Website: home-depot
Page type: customer-info-address
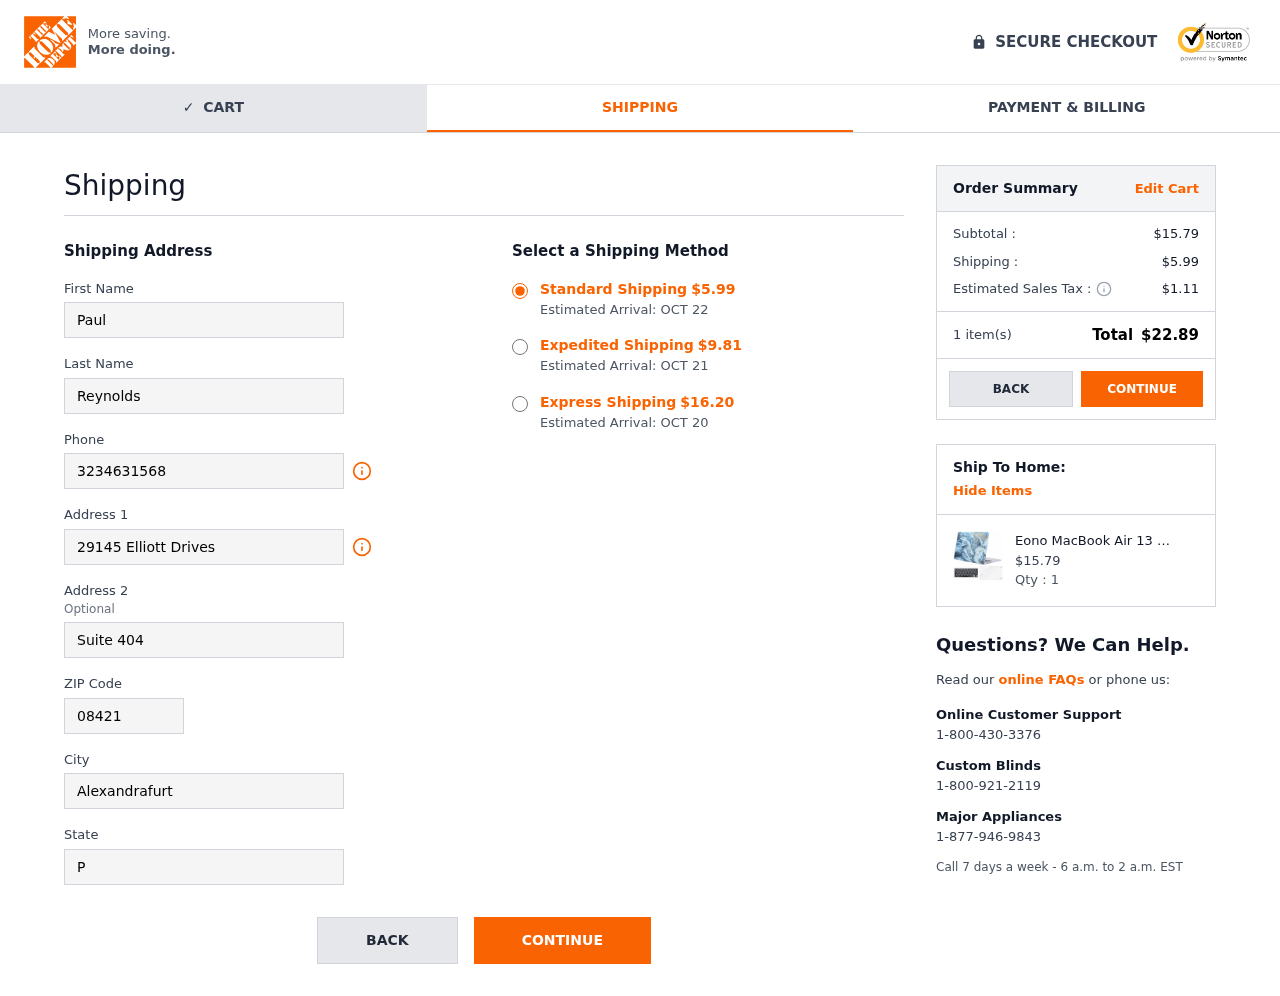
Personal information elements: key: PII_CITY
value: Alexandrafurt
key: PII_FIRSTNAME
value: Paul
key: PII_LASTNAME
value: Reynolds
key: PII_PHONE
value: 3234631568
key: PII_POSTCODE
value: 08421
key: PII_STATE
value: PW
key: PII_STREET
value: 29145 Elliott Drives
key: PII_STREET2
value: Suite 404
Product elements: key: PRODUCT1_NAME
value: Eono MacBook Air 13 Case 2010-2017 Release A1369 A1466, Plastic Hard Shell&Keyboard Cover&Screen Pro
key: PRODUCT1_PRICE
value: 15.79
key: PRODUCT1_QUANTITY
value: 1
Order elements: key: ORDER_SHIPPING_COST
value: $5.99
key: ORDER_DELIVERY_DATE
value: Estimated Arrival: OCT 22
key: ORDER_SHIPPING_COST_EXPEDITED
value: $9.81
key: ORDER_DELIVERY_DATE_EXPEDITED
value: Estimated Arrival: OCT 21
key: ORDER_SHIPPING_COST_EXPRESS
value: $16.20
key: ORDER_DELIVERY_DATE_EXPRESS
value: Estimated Arrival: OCT 20
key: ORDER_SUBTOTAL
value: $15.79
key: ORDER_TAX
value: $1.11
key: ORDER_NUM_ITEMS
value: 1 item(s)
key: ORDER_TOTAL
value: $22.89